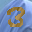
Label: 3